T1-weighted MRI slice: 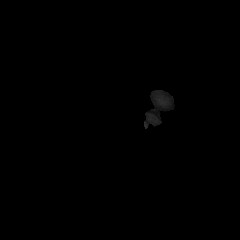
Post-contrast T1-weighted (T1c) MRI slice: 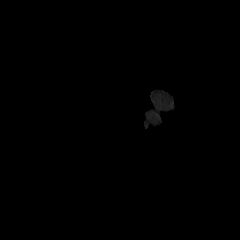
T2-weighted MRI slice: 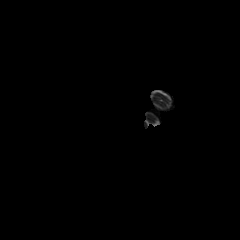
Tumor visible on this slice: no